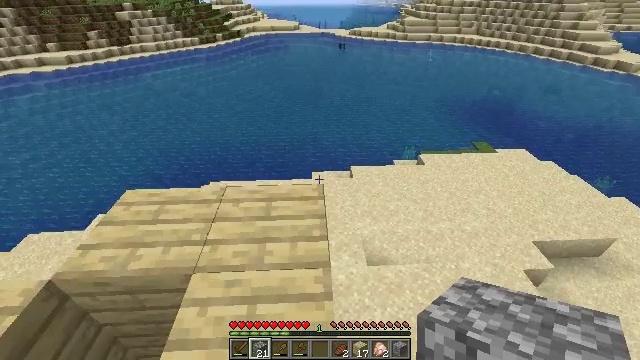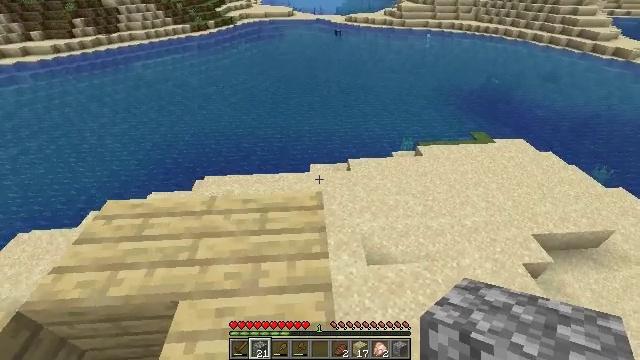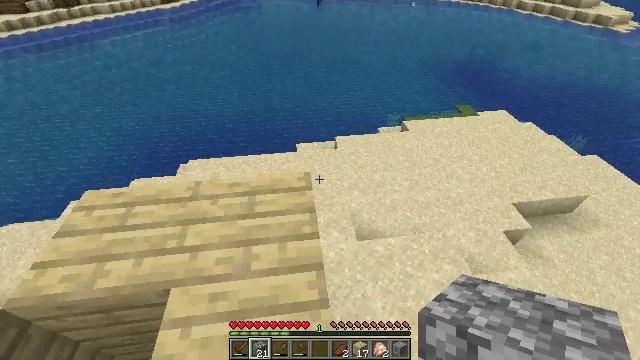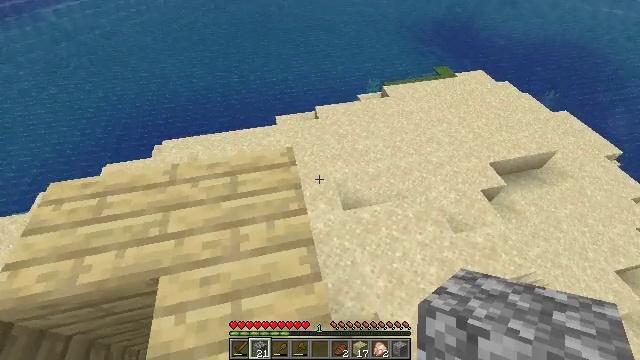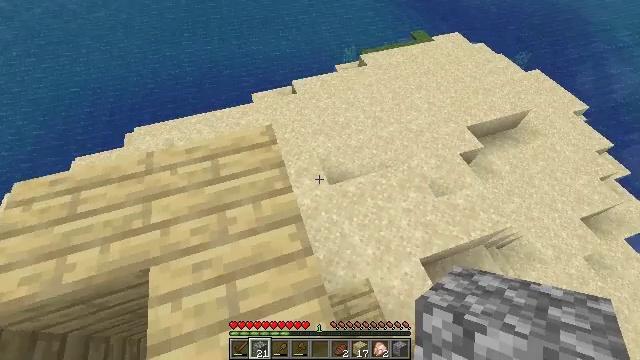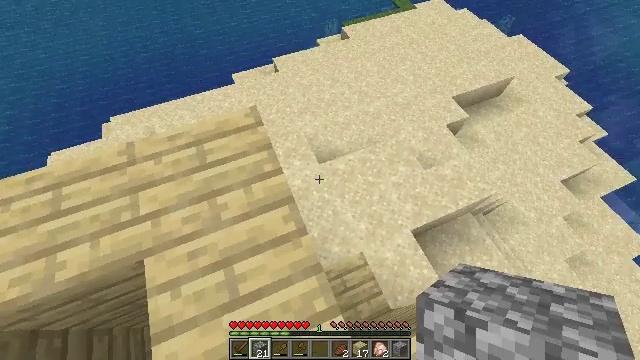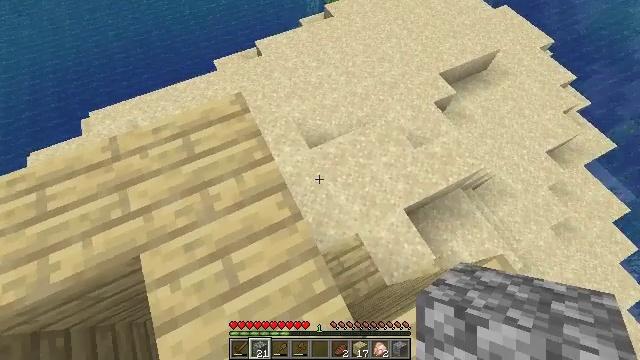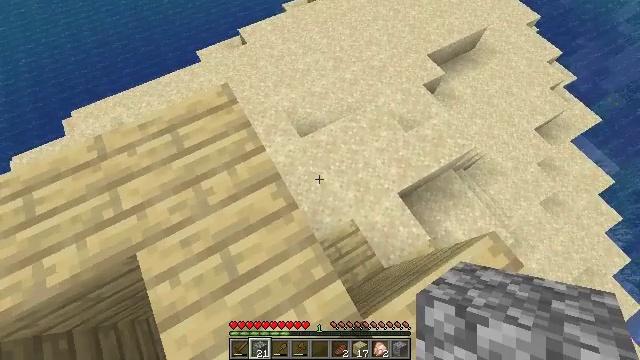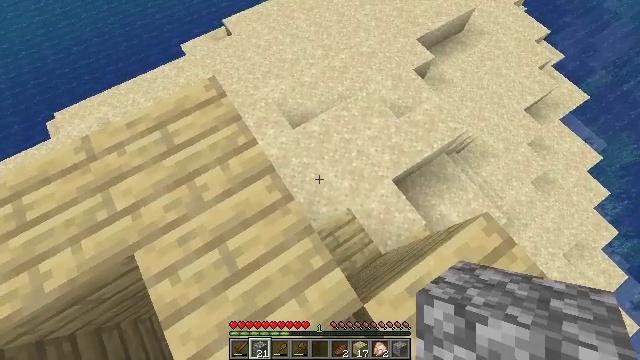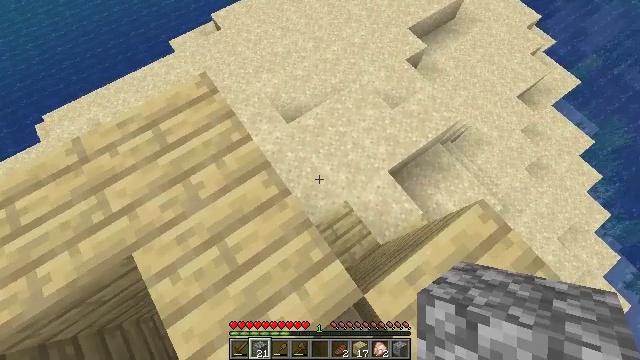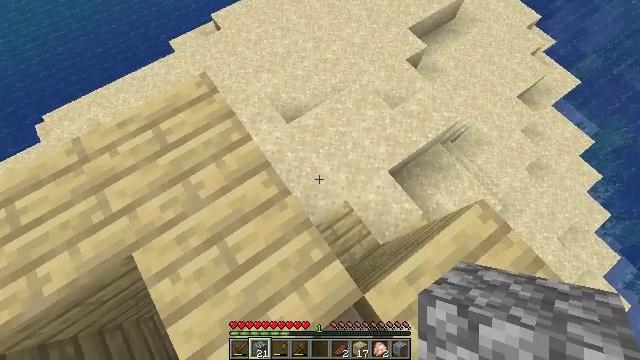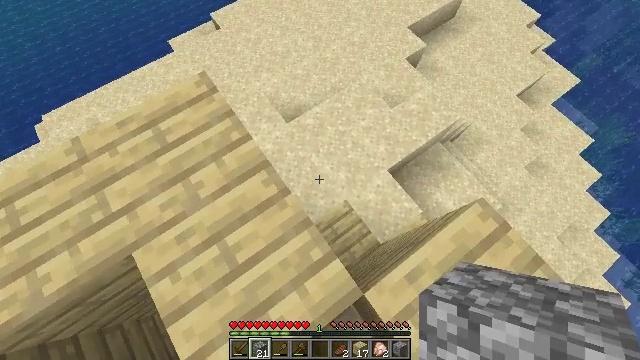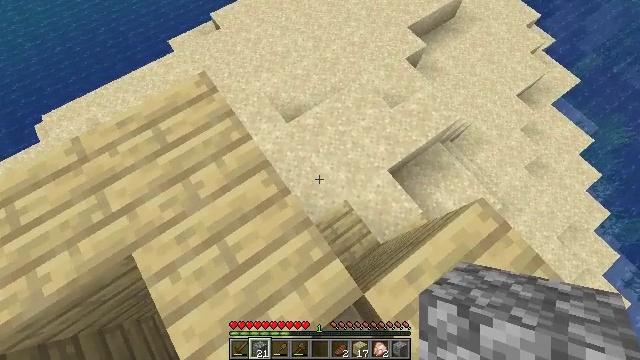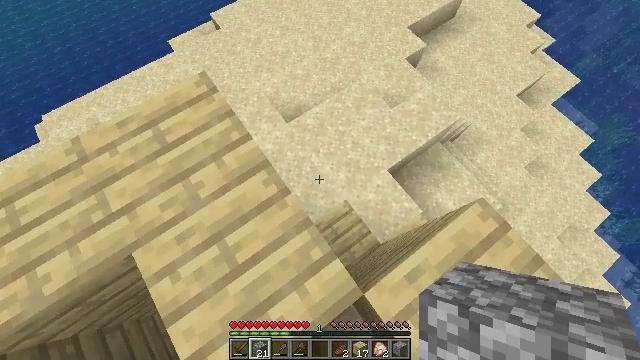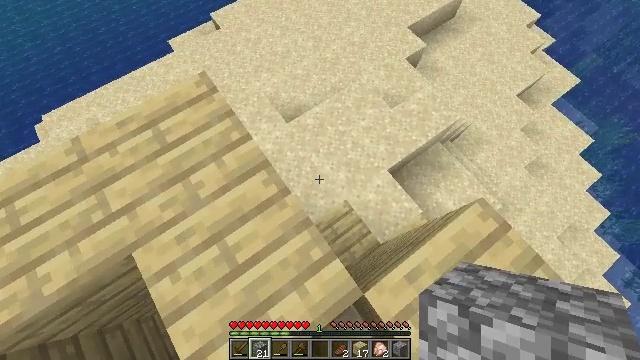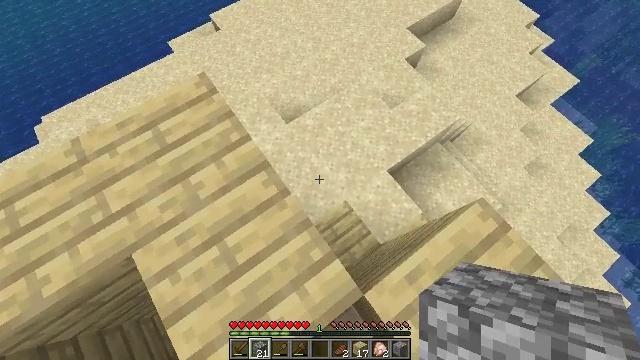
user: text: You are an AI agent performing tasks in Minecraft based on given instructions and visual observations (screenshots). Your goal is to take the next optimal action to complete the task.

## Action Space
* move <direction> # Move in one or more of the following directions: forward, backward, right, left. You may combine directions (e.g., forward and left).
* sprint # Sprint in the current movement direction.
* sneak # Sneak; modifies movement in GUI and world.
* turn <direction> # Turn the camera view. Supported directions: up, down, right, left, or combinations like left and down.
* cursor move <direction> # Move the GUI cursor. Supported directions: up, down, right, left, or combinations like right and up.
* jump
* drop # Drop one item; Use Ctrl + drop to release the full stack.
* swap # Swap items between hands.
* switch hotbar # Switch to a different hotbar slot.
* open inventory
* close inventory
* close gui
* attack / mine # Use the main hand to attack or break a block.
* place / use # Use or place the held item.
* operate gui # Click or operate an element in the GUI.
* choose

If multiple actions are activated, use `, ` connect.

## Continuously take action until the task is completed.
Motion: motion action
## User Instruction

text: Break the existing birch planks.
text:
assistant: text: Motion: turn down
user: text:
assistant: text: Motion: turn right and down
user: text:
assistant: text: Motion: turn right and down
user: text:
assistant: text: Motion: turn right and down
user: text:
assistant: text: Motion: turn right and down
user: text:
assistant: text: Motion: turn right and down
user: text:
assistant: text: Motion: turn right and down
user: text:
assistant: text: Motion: turn right and down
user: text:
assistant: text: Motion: turn right and down
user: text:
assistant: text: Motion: no_op
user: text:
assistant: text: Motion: no_op
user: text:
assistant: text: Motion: no_op
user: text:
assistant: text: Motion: no_op
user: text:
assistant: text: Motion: no_op
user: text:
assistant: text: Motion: no_op
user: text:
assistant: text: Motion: no_op
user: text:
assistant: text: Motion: turn right and down
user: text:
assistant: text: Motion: turn right
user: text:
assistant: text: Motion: no_op
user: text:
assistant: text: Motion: turn right
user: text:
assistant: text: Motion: no_op
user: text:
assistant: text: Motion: no_op
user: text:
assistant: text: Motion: move forward
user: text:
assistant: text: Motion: move forward
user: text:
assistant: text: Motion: move forward
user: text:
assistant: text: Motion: no_op
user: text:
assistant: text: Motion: no_op
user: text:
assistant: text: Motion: no_op
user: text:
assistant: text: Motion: no_op
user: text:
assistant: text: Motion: no_op